Field crop: maize
Growth stage: 2
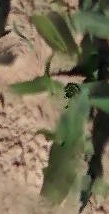
Species: maize